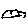
Label: bird